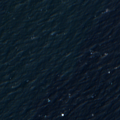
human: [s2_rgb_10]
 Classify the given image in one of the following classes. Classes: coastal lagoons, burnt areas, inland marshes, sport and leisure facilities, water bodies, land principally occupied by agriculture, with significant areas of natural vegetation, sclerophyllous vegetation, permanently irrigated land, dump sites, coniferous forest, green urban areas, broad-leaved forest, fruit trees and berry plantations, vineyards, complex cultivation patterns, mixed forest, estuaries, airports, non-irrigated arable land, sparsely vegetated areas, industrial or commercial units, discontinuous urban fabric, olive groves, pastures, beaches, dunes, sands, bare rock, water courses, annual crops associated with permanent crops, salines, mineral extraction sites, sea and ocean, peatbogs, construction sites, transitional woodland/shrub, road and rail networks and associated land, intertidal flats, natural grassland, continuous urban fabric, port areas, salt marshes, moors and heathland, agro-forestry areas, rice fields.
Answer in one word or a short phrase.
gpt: sea and ocean